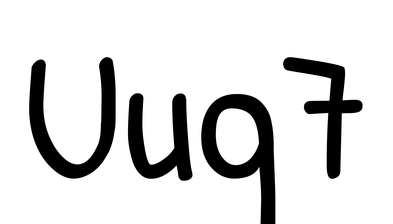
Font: PatrickHand-Regular